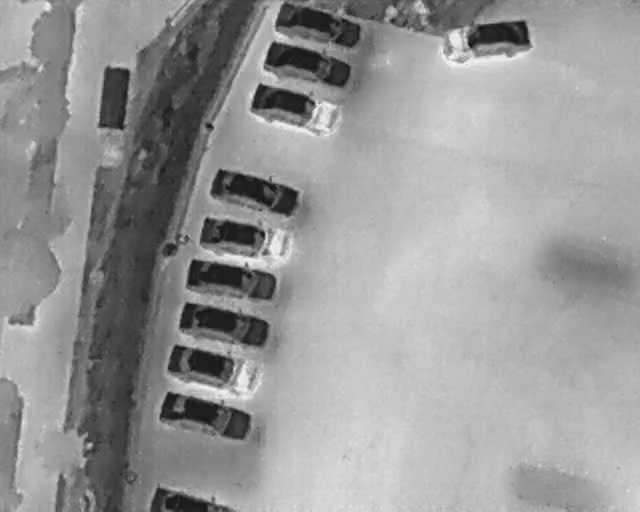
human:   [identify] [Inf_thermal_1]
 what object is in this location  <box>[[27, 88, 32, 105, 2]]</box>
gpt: <ref>1 medium car at the bottom left</ref>